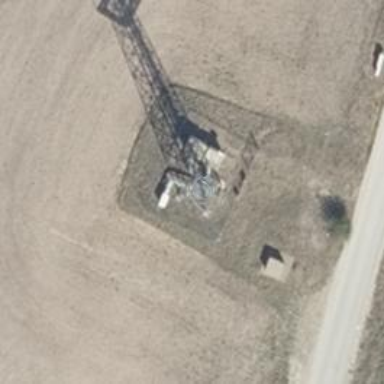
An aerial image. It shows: Mast tower used for communication.